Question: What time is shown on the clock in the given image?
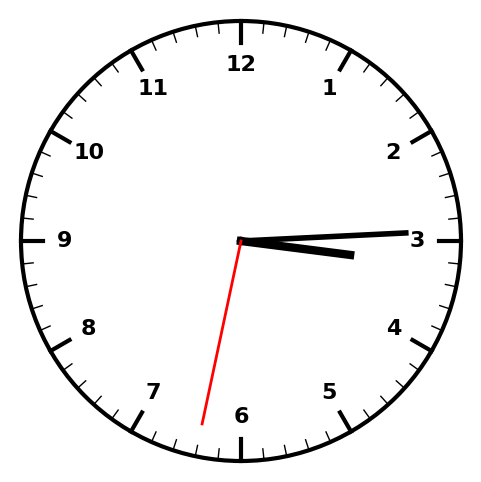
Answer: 03:14:32